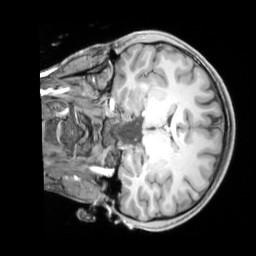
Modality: T1w
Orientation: coronal
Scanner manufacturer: siemens
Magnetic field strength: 3 T
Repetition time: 2.3 s
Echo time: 0.00226 s